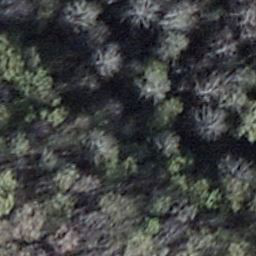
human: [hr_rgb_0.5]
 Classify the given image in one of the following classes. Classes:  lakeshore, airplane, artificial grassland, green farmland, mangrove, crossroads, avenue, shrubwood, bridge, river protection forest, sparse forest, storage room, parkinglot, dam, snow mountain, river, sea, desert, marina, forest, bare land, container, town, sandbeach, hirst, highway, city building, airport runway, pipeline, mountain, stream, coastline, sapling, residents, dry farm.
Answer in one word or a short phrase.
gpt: shrubwood